Interaction volume radius: 10 \u00c5
Interaction volume height: 20 \u00c5
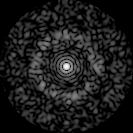
Disorder parameter: 0.8547